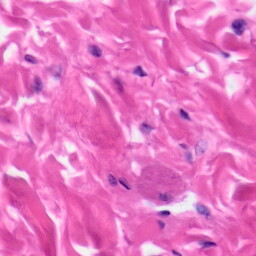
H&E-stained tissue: Skin